Question: I have been given a model to work with but cannot figure out the LINQ query to get what I need into my object.
Given an initial date, I need to retrieve all of the items posted for sale since then, member details, and the filenames of the photos of those items.
Also need to be able to pass in a MemberID and find which items they have for sale (and filenames)

Can someone please point me to what the query for this would be?
I've been following a few EF tutorials but am having lots of trouble figuring this one out...
When I try this, I get a null reference exception when talking to the photoURL.
'''
var items = db.BuySellLists.Include(b => b.Member)
.Include(b => b.BuySellPhoto)
.Where(b => b.PostedDate >= fromDate && b.IsBuyable == true)
.OrderBy(b => b.PostedDate)
.ToList();
'''
I've currently got it working by looking up all items for sale, then from there looping over each BuySellListId to get that items photos to get the URL, but this causes quite a few individual queries to the database and is giving performance issues.
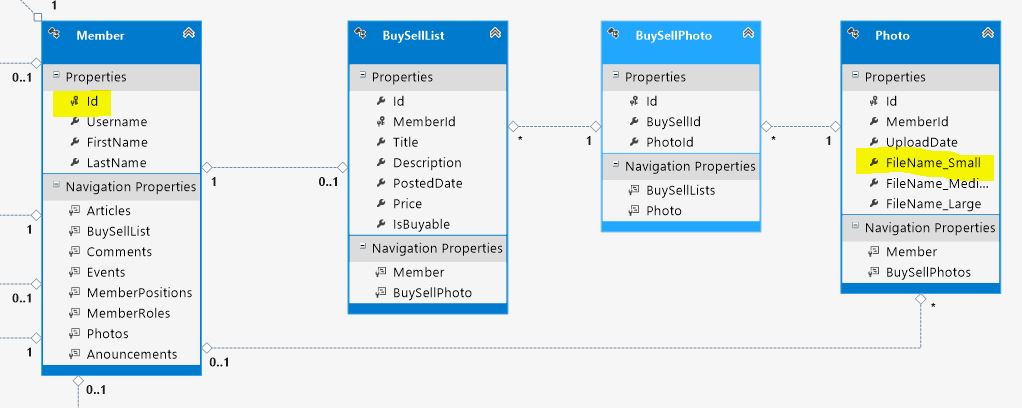
Answer: Photo is not implicitly included in your query. That is why you get a NullReferenceException. You need to include it explicitly as follows:
'''
Include(b => b.BuySellPhoto.Photo)
'''
Check <URL> for more details.